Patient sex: F
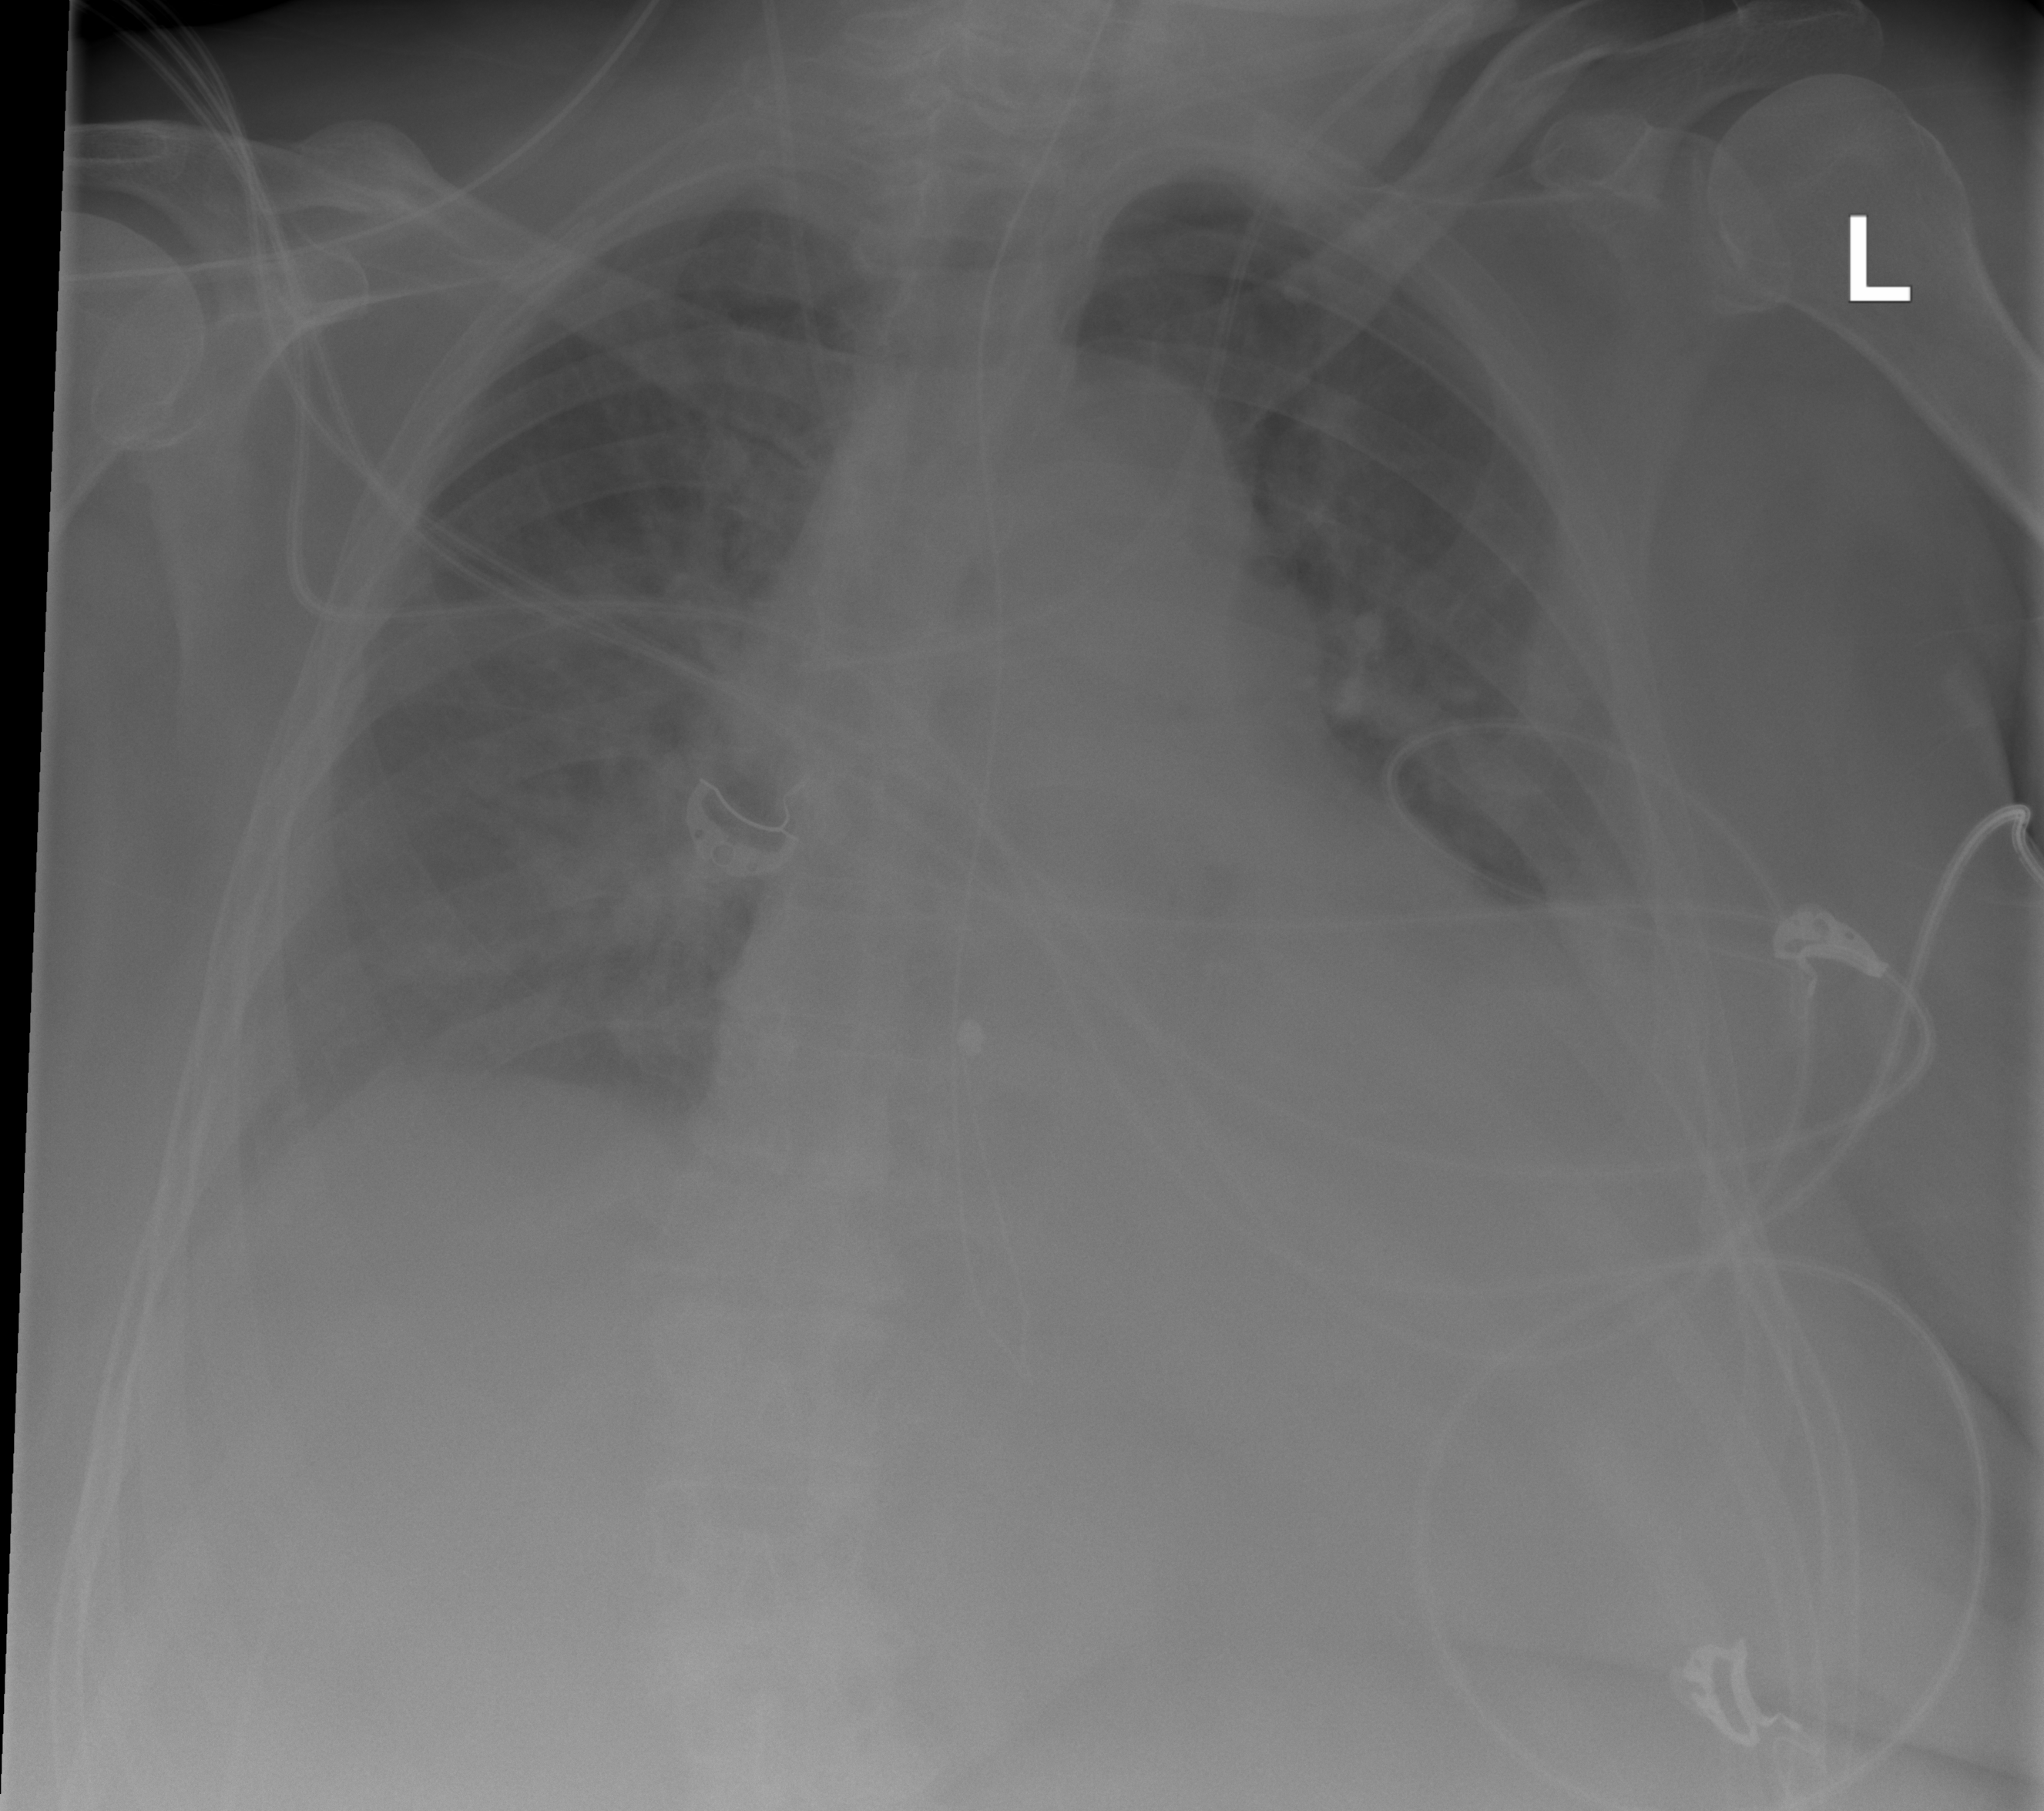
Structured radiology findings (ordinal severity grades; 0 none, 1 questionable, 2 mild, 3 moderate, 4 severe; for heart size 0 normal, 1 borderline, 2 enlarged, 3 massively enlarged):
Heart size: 2
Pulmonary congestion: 0
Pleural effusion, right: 0
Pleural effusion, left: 0
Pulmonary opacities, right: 2
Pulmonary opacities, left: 0
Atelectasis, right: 0
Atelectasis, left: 0